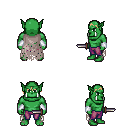
a pixel art fantasy rpg character, male body template, orc, green skin, gray tattered cape, magenta pants, plain hairstyle, white cloth bracers, dagger, four views (front, back, left, right), 2x2 character sprite sheet, small pixel art, hard edges, no anti-aliasing